Interaction volume radius: 5 \u00c5
Interaction volume height: 15 \u00c5
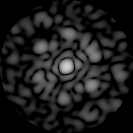
Disorder parameter: 0.696